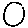
Label: circle